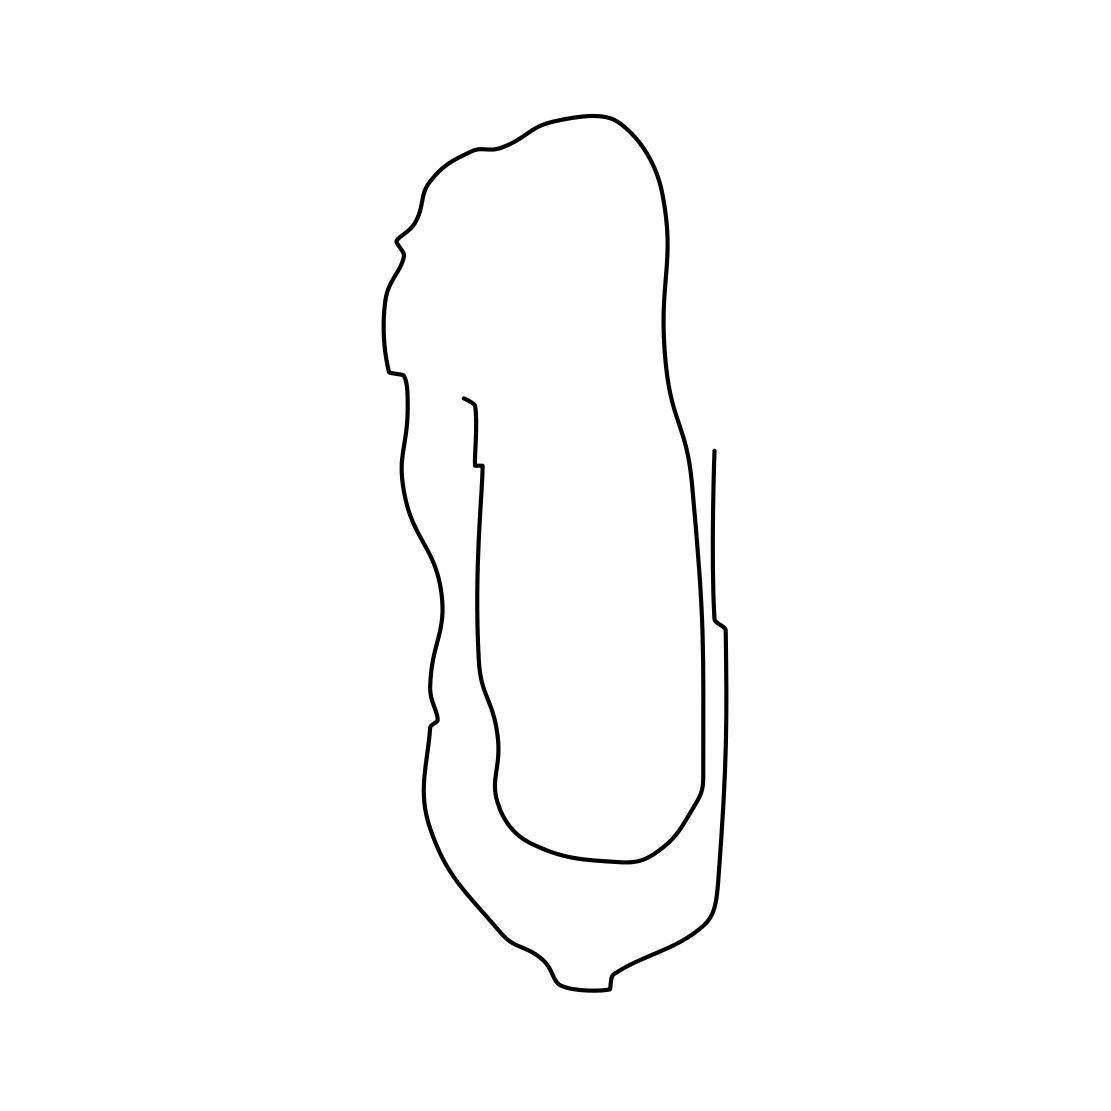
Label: paper clip